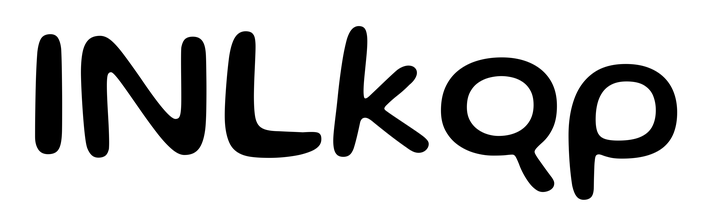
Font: Gluten_Regular